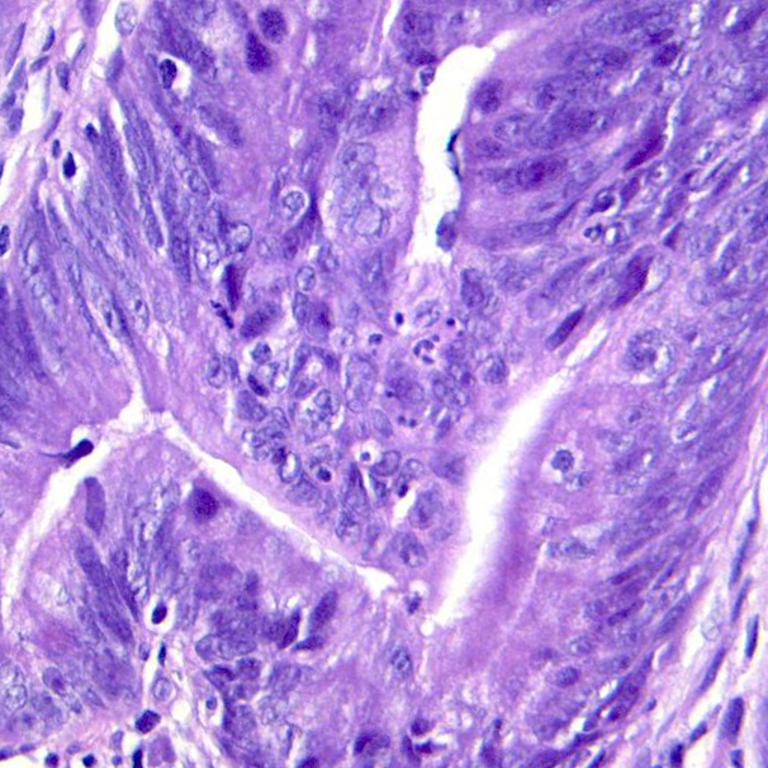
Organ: colon
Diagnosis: adenocarcinomas